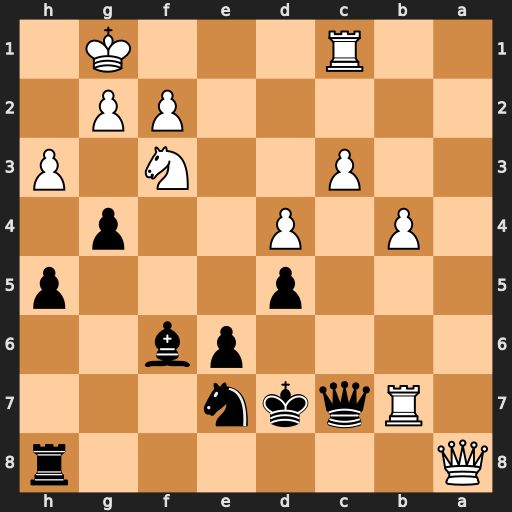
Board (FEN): Q6r/1Rqkn3/4pb2/3p3p/1P1P2p1/2P2N1P/5PP1/2R3K1
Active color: b
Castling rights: -
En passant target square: -
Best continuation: Rxa8 Rxc7+ Kxc7